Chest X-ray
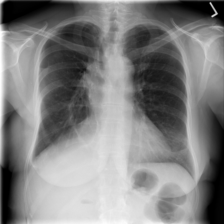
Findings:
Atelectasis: negative
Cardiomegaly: negative
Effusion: negative
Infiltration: negative
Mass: positive
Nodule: negative
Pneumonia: negative
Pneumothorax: negative
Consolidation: negative
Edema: negative
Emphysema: negative
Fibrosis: negative
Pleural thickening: positive
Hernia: negative